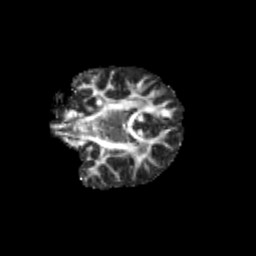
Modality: FA
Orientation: coronal
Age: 12
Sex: male
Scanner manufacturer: siemens
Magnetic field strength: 3 T
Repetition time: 3.8 s
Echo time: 0.07 s